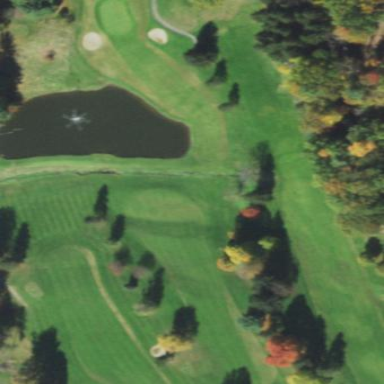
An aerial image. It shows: Golf fairway surrounded by grass.